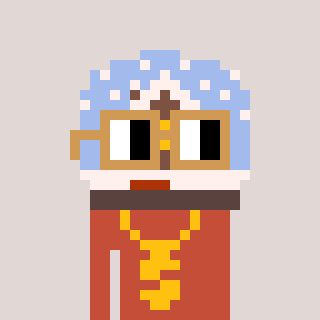
a pixel art character with square brown glasses, a snow globe-shaped head and a rust-colored body on a warm background